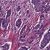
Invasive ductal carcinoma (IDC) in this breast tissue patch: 1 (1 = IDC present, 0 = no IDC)